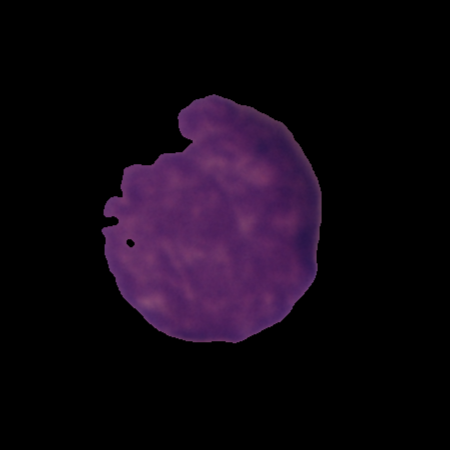
Label: cancer